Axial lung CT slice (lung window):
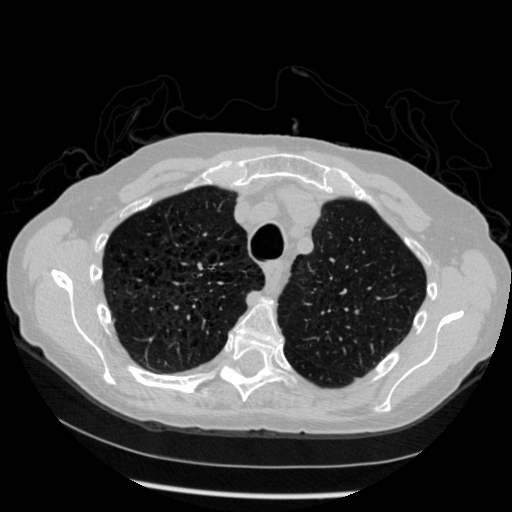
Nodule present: no